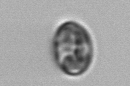
Label: Thalassiosira